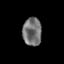
Tissue: skin
Cell type: Epithelial cells
Senescence score: 0.2866
Nuclear area (px): 521
Mean DAPI intensity: 114.829